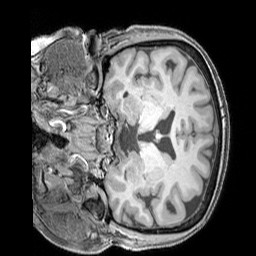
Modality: T1w
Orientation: coronal
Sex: female
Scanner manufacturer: siemens
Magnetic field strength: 3 T
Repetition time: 2.3 s
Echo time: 0.00226 s